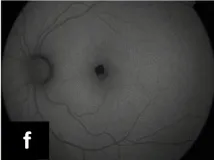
(c, f, i) FAF imaging showing marked, uniform hypoautofluorescence of the lesions with isoautofluorescent perimeter.
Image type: ophthalmic_imaging (autofluorescence)